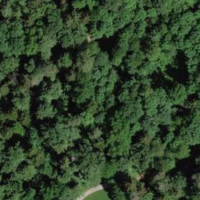
EUNIS habitat code: 41
Species observed at this site:
Chelidonium majus